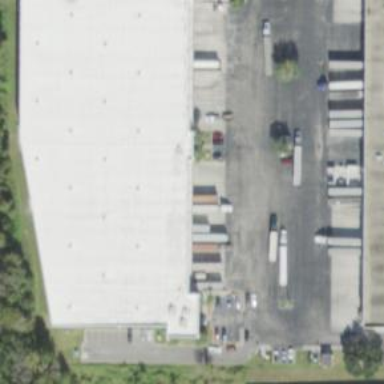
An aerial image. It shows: Warehouse.